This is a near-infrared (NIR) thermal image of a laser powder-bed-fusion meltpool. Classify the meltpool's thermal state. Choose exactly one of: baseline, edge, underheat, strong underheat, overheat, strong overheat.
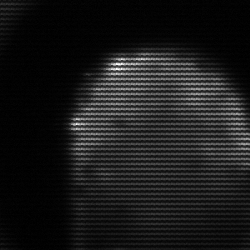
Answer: edge